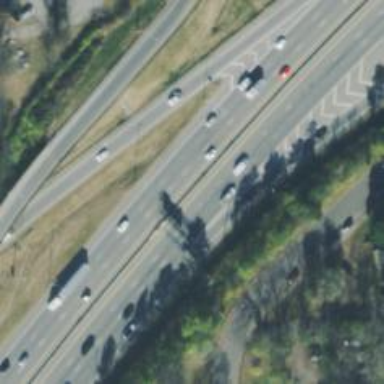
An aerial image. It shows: Motorway junction.